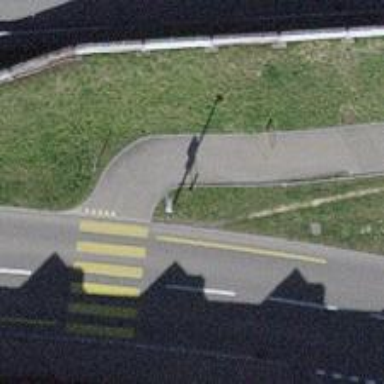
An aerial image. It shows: Asphalt cycleway.